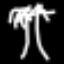
Label: palm tree